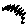
Label: zigzag